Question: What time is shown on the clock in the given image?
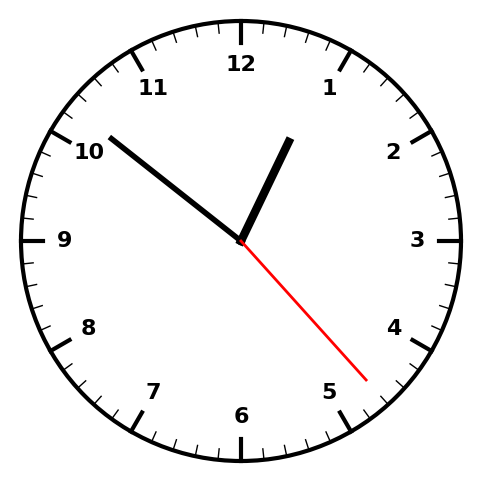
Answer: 12:51:23